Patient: sex M, age 80
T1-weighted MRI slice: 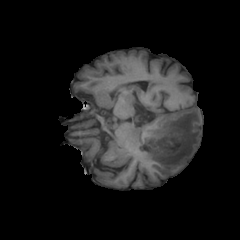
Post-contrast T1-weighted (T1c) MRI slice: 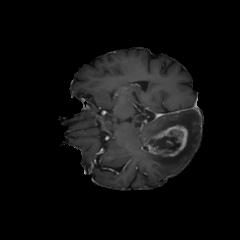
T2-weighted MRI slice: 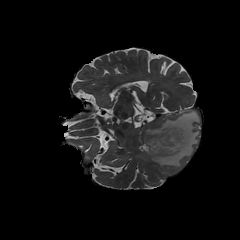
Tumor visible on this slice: yes
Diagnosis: Glioblastoma, IDH-wildtype
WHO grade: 4